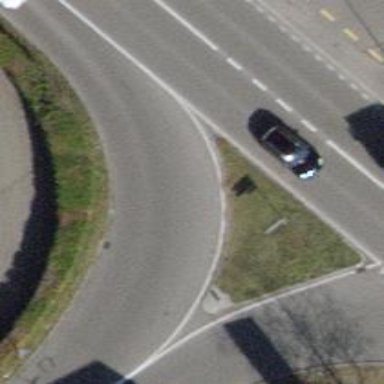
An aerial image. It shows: Secondary road with asphalt surface.